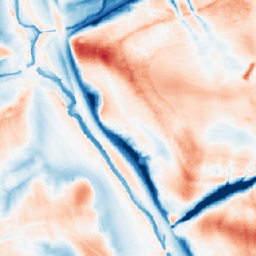
Category: edge_preserving
Decomposition family: guided
Decomposition parameters: radius: 16
eps: 0.01
Upsampling method: nearest
Upsampling parameters: scale: 4
Upsampling scale: 4